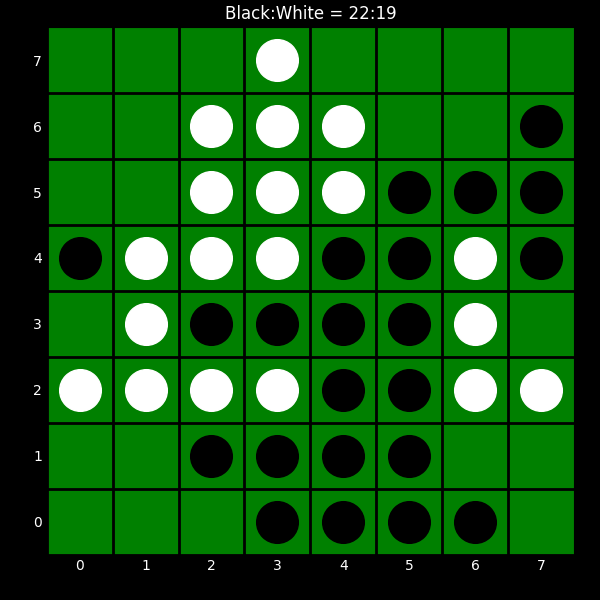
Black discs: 22
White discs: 19